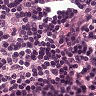
Metastatic tissue present: no